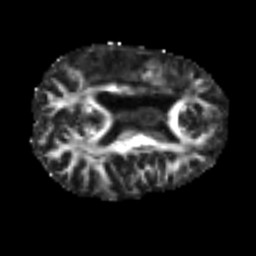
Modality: FA
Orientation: axial
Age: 58
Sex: male
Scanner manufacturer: siemens
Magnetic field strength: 3 T
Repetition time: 4.987 s
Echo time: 0.0792 s